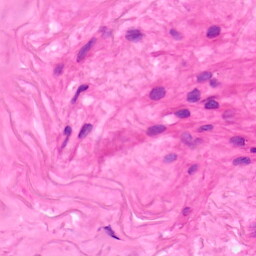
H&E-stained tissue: Lung